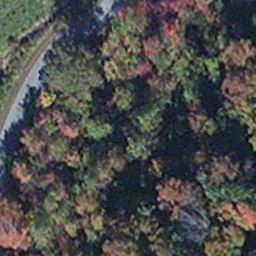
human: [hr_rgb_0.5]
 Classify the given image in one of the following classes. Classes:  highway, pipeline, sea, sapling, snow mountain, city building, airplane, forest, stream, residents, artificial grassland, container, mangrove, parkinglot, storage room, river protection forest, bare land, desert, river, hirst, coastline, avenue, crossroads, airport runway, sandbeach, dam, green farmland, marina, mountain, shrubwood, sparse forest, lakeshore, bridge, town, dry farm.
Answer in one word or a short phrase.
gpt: mangrove